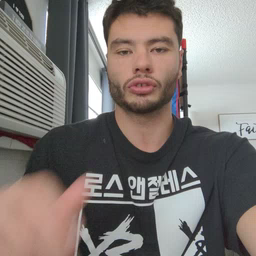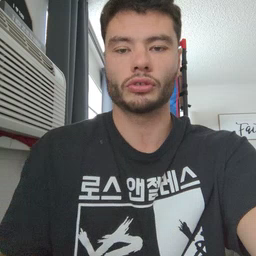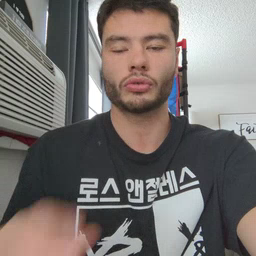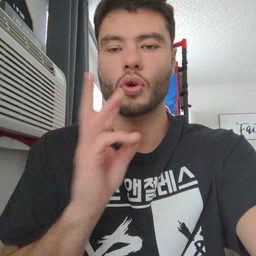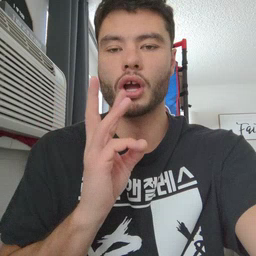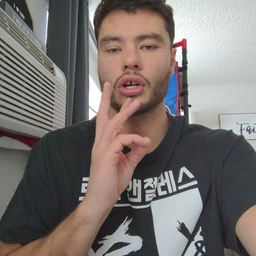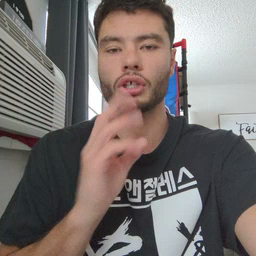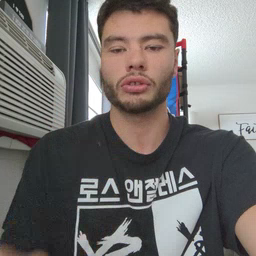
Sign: water